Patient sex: M
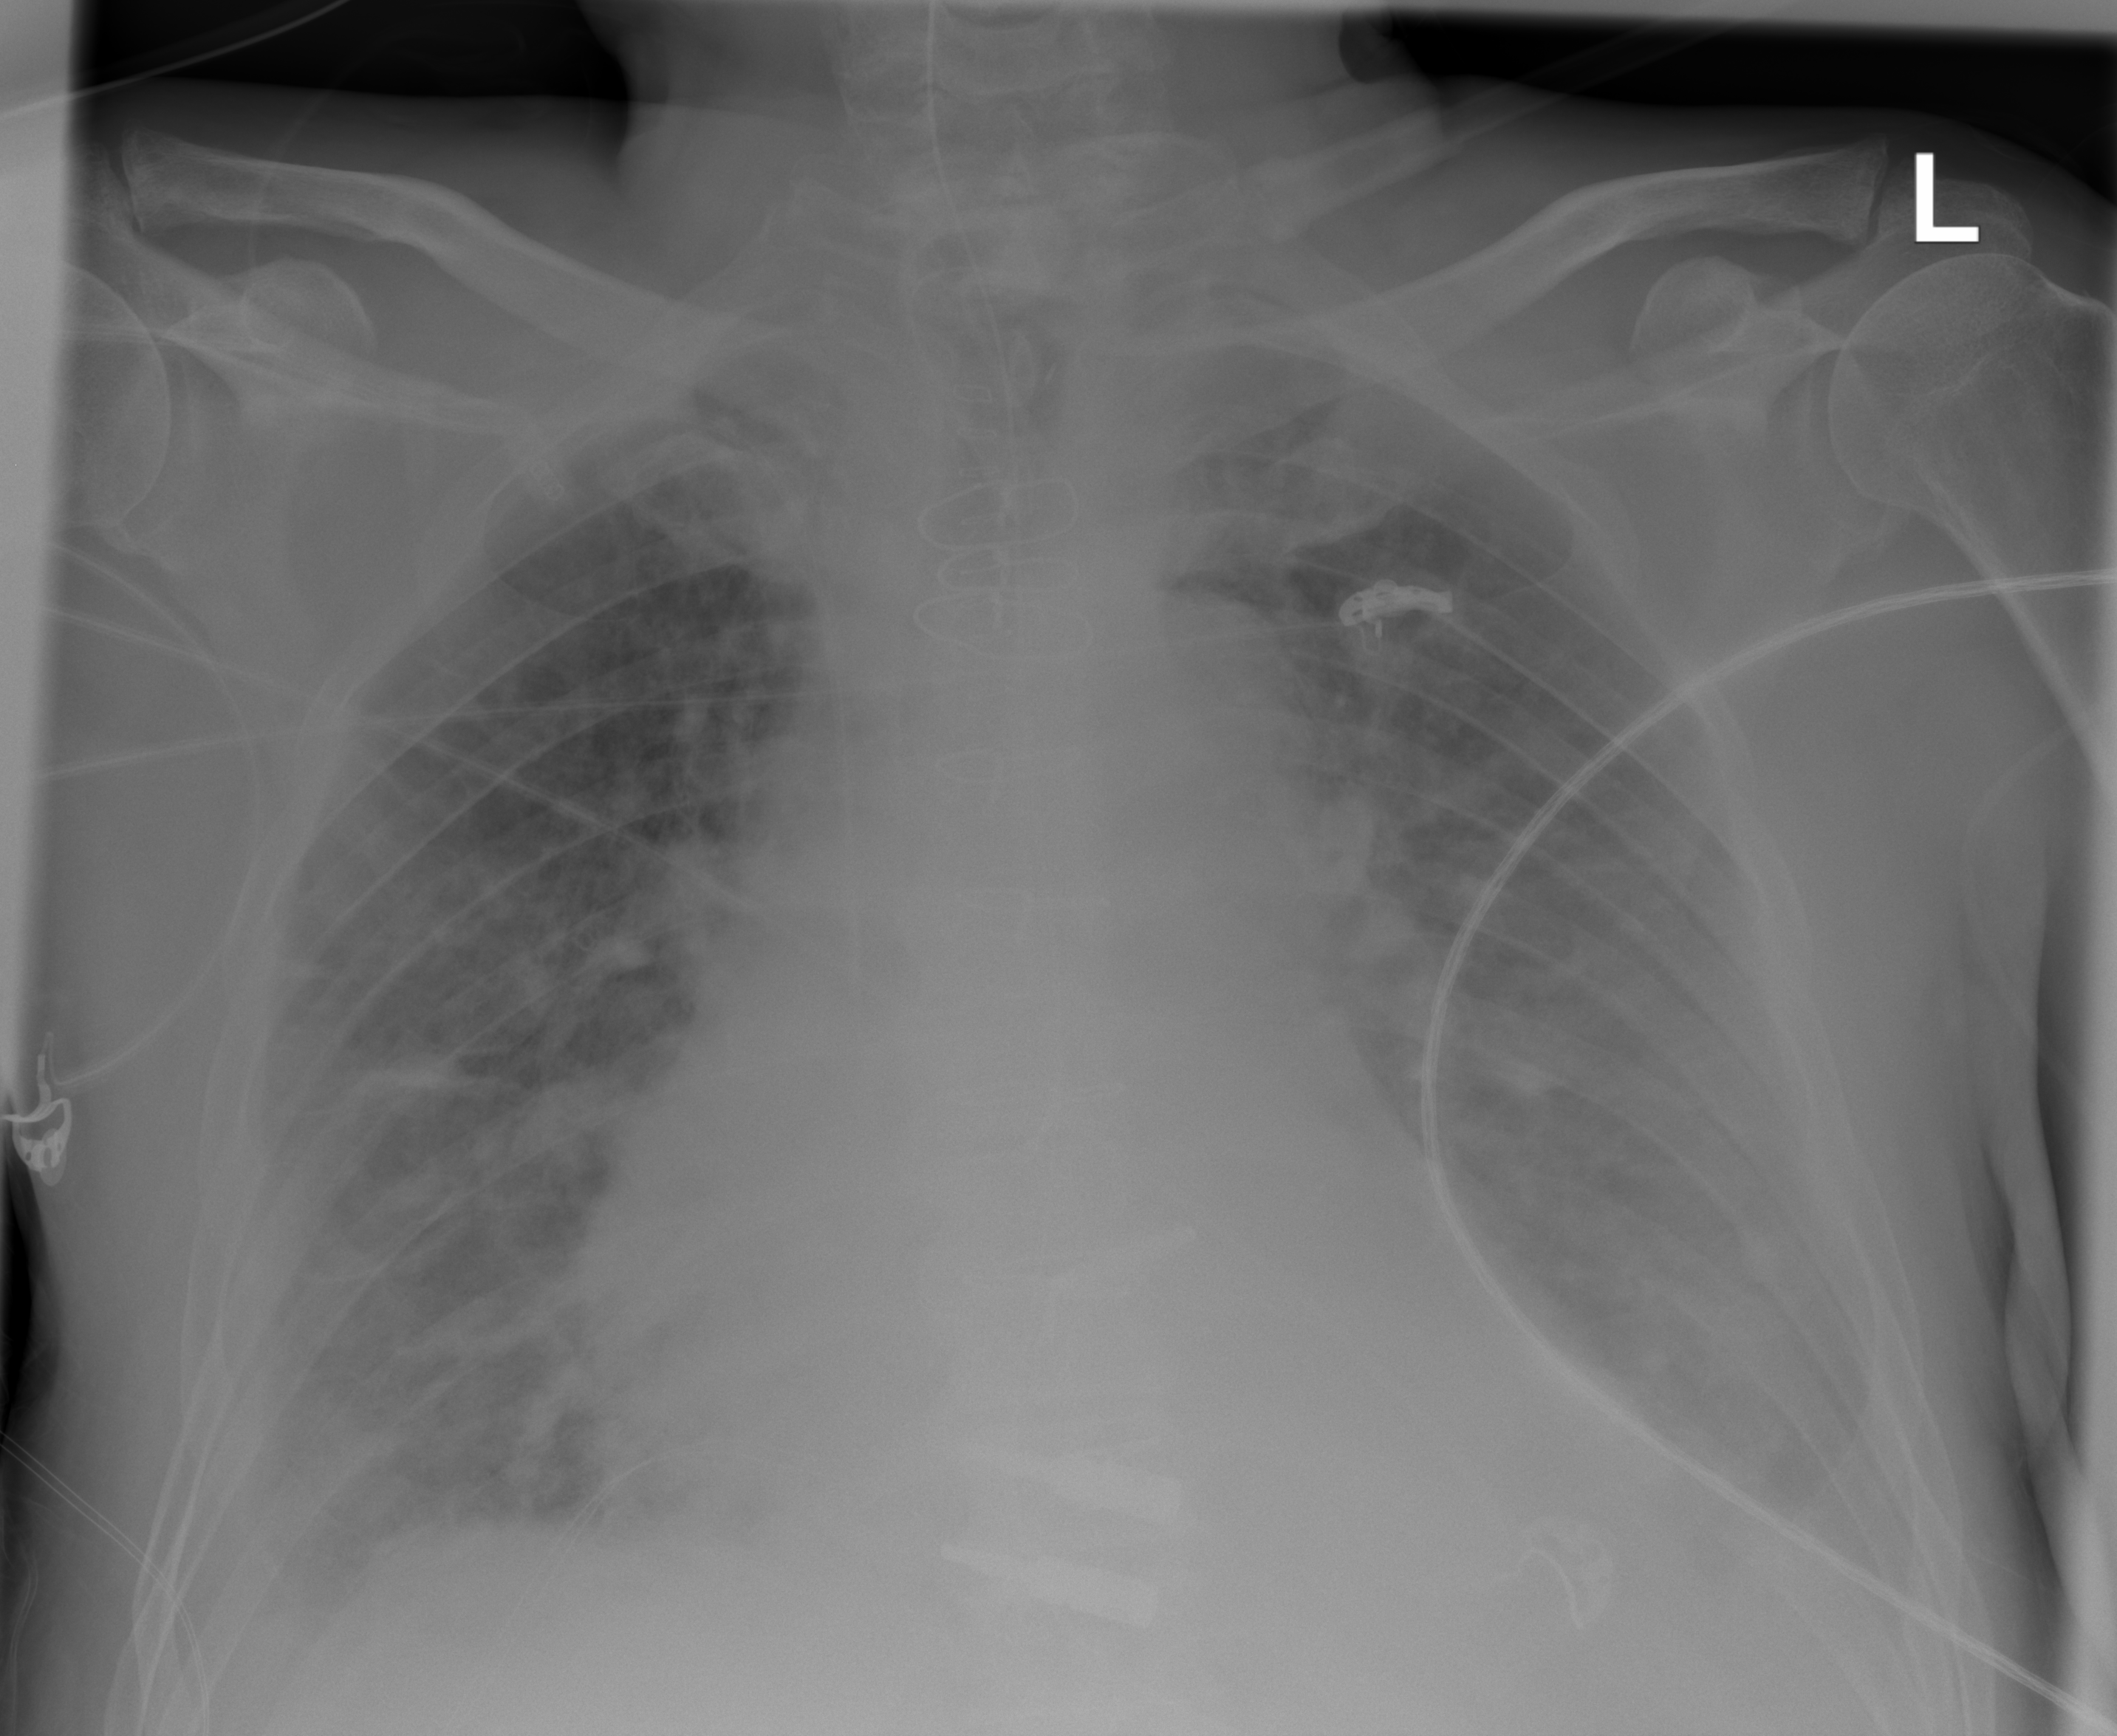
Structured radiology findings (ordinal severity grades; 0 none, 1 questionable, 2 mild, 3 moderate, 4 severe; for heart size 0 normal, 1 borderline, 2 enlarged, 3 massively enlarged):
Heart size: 2
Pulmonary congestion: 3
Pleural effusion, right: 2
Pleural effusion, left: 2
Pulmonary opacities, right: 2
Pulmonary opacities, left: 2
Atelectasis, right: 2
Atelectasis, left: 2